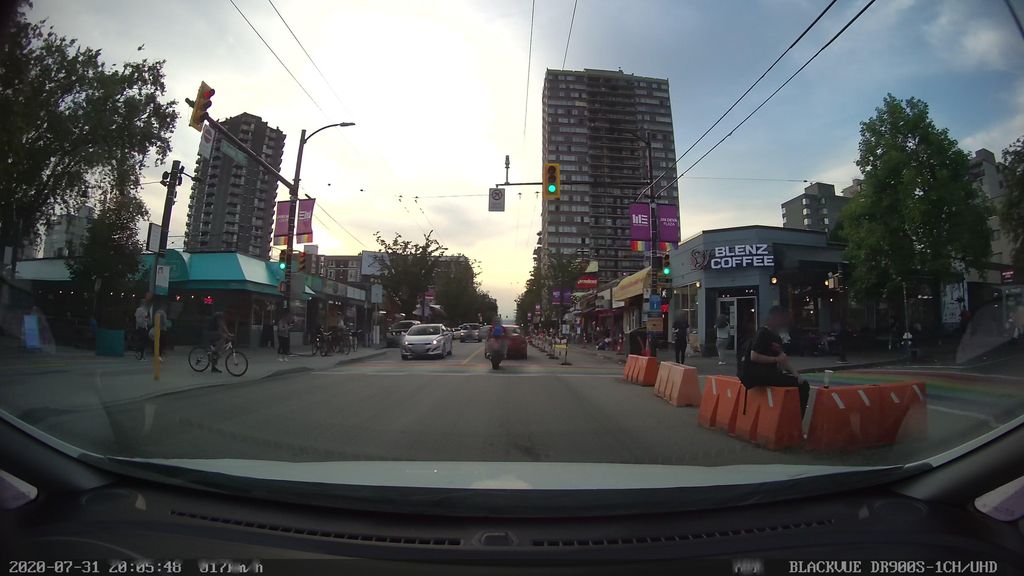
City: vancouver